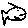
Label: fish